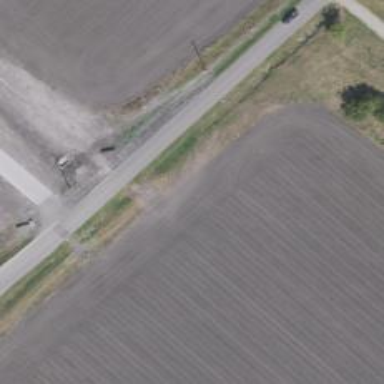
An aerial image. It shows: Tertiary road.